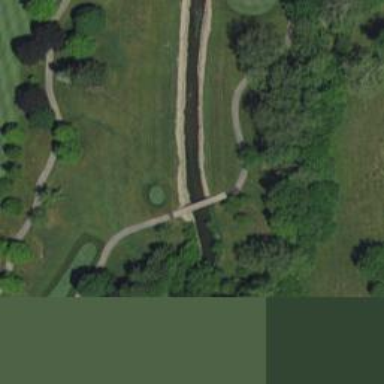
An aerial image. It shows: Path on bridge over golf course.